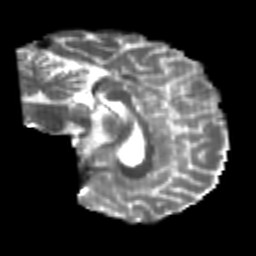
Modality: T2w
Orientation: sagittal
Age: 26
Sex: male
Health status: healthy
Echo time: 0.074 s